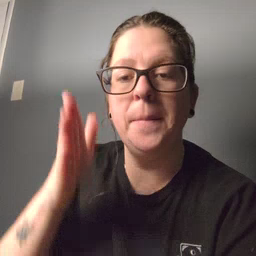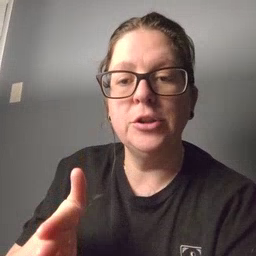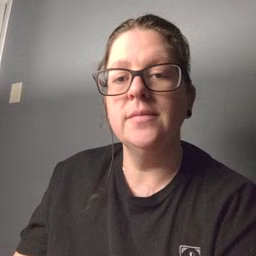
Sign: person